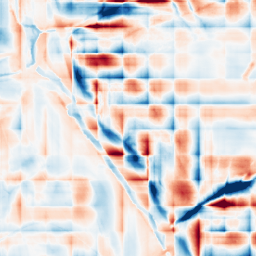
Category: wavelet
Decomposition family: wavelet_dwt
Decomposition parameters: wavelet: db2
level: 5
Upsampling method: cubic_mitchell
Upsampling parameters: scale: 8
Upsampling scale: 8